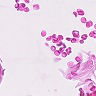
Metastatic tissue present: no